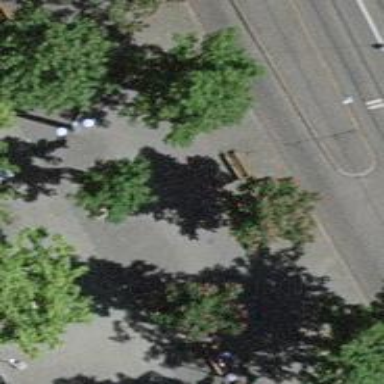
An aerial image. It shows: Brown bench in the vicinity.